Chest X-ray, AP view. Patient: 78 years old, sex F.
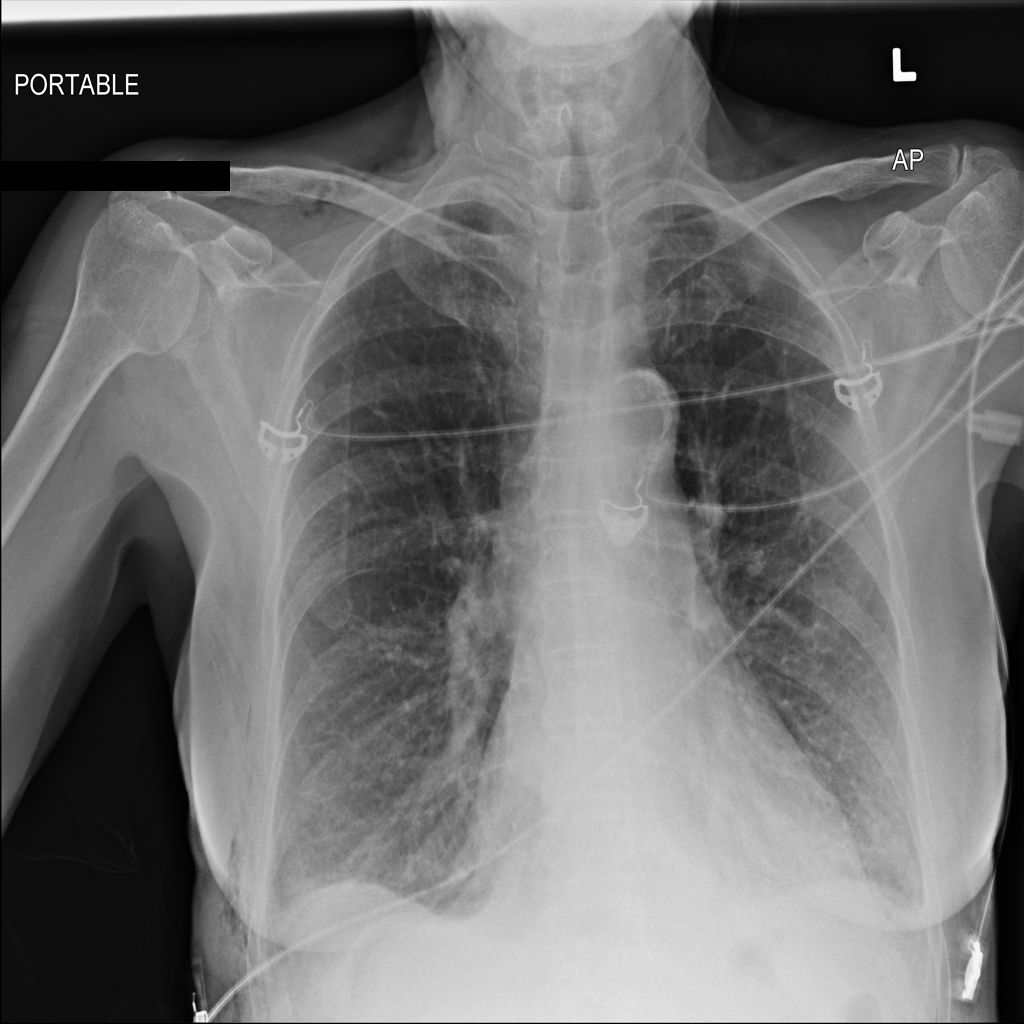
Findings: Effusion, Infiltration